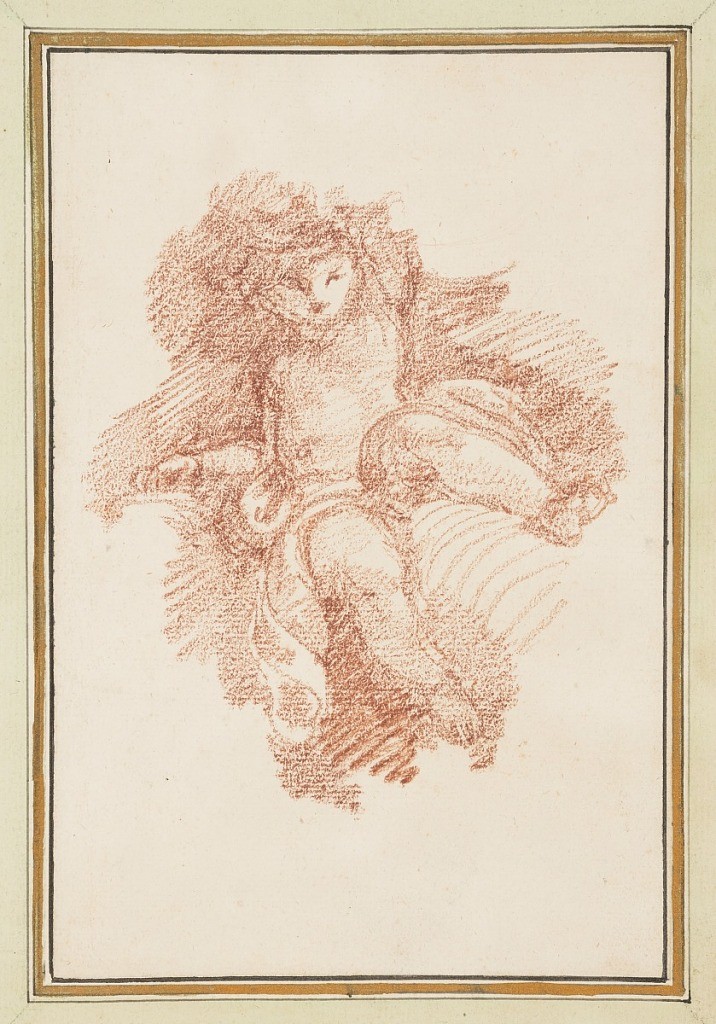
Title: Seated putto
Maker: Jean-Robert Ango, French, active in Rome 1759 –1770, d. 1773
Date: ca. 1759–70
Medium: Red chalk on paper
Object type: Drawing
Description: Seated putto